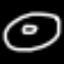
Label: donut